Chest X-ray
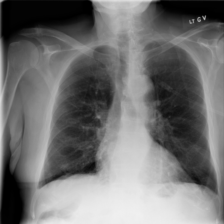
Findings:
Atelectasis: negative
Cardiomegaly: negative
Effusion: negative
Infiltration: negative
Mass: negative
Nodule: negative
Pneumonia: negative
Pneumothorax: negative
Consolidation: negative
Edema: negative
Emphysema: negative
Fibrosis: negative
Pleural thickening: negative
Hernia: negative